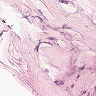
Metastatic tissue present: no